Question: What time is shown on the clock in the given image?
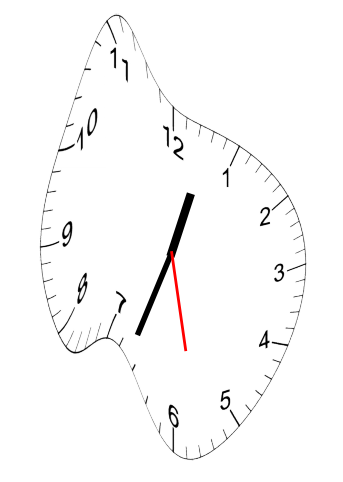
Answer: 12:33:28